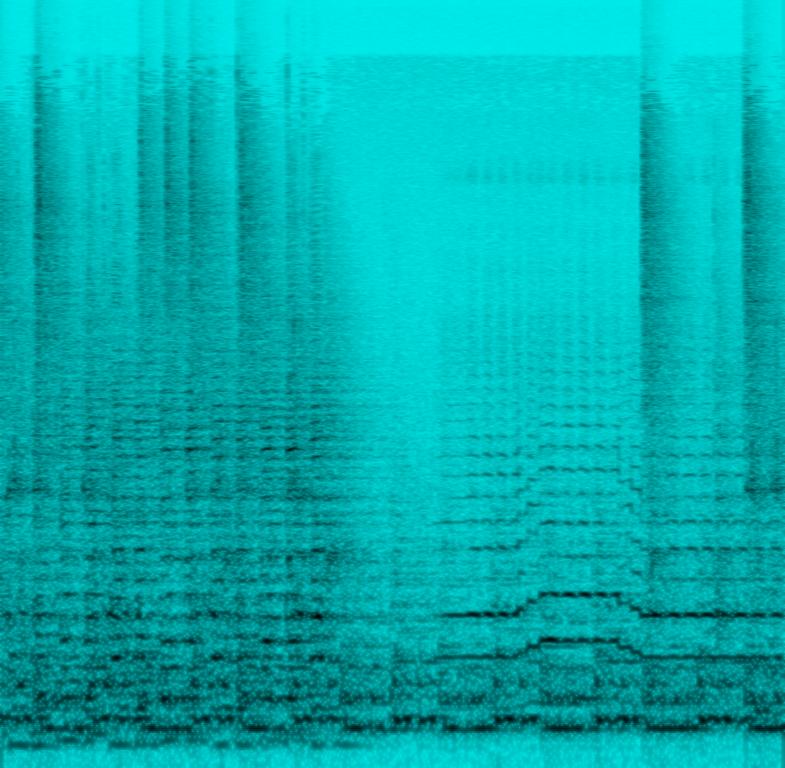
The low quality recording features a classical song that consists of an aggressive brass melody, punchy percussion hits, mellow low percussions and hollow flute melody playing over it. It sounds vintage, suspenseful, reverberant, intense and the recording is noisy.